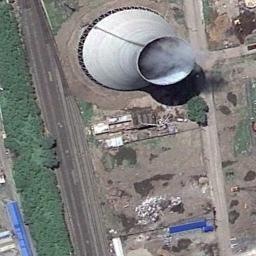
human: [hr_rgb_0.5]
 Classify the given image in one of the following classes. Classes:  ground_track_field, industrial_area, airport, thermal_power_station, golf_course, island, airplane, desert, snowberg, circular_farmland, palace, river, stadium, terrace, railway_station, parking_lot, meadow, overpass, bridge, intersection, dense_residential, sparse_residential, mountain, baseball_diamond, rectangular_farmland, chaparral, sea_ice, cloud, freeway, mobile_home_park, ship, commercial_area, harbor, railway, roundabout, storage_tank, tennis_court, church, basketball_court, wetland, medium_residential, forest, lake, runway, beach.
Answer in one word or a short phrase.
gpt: thermal_power_station